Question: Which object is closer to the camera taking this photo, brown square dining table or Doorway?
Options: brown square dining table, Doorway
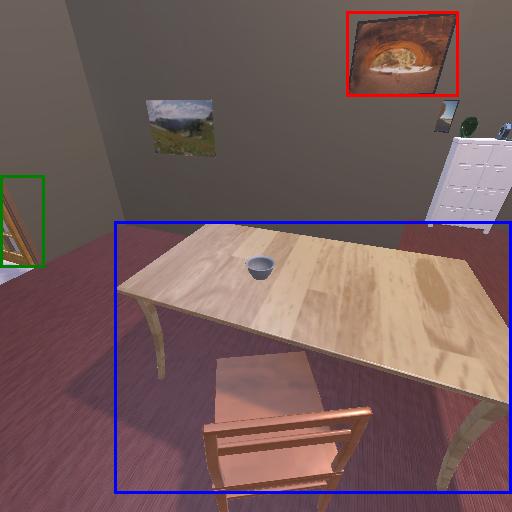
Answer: brown square dining table